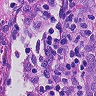
Metastatic tissue present: yes